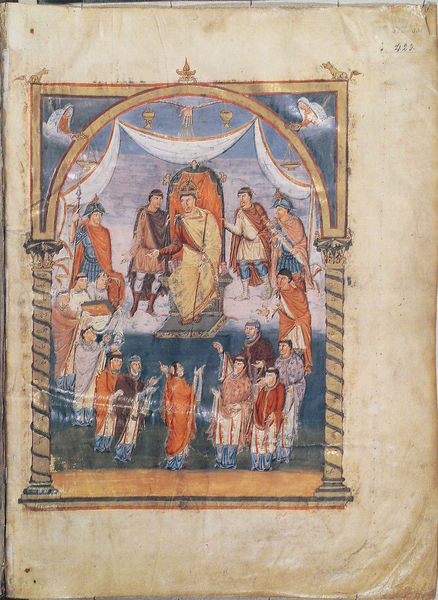
Titel: Vivian Bibel, Die erste Bibel des Karls des Kahlen
Standort: Herkunftsort: Tours, Kloster von Saint-Martin (EU - F)
Institution: Paris, Bibliothèque Nationale
Schlagwörter: blau, wasser, weiß, bunt, männer, säule, säulen, rot, tiere, kirche, krone, engel, farbig, bogen, thron, buch, religion, druck, seite, illustration, krönung, jünger, kelche, himmelfahrt, zepter, apostel